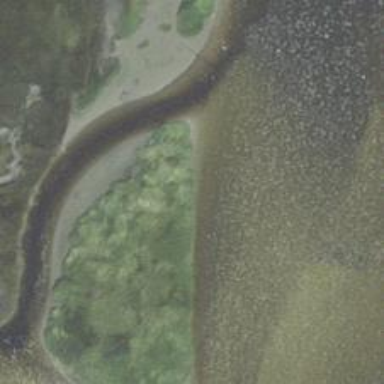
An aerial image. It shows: Tidal wetland area consisting of tidal flats.